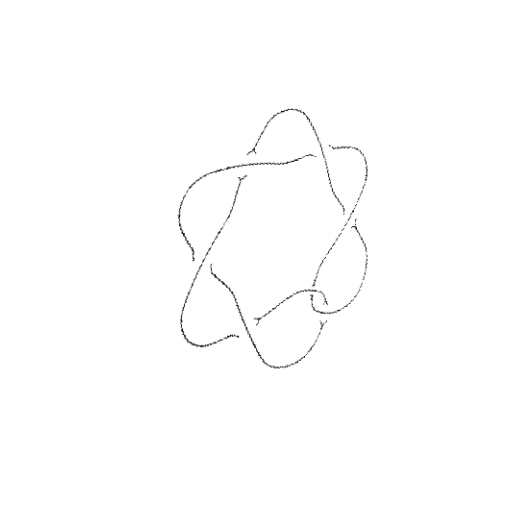
Crossing number: 7